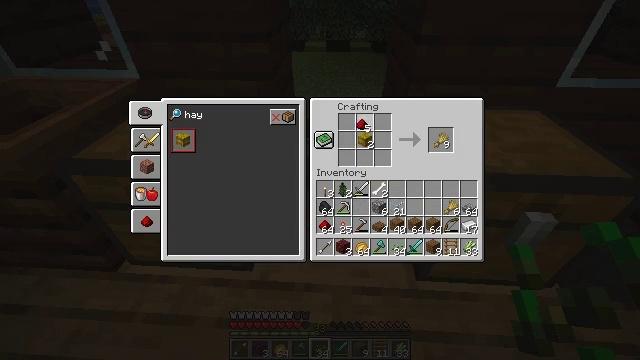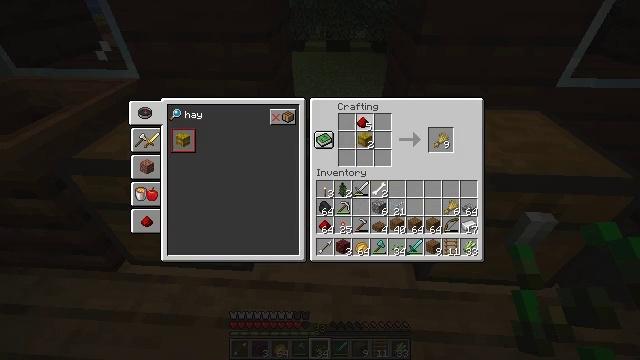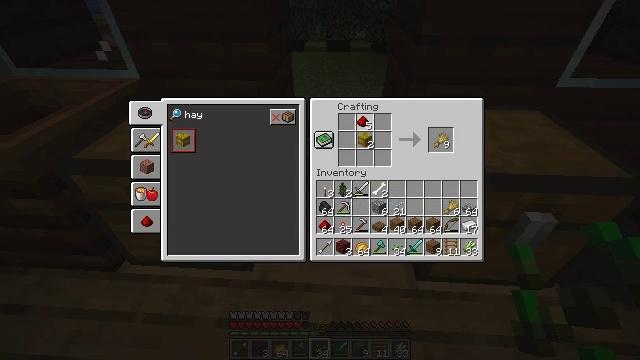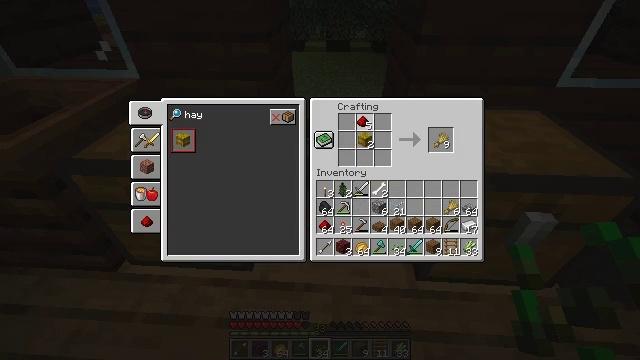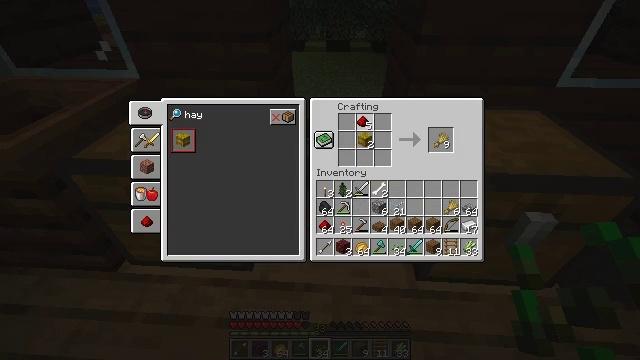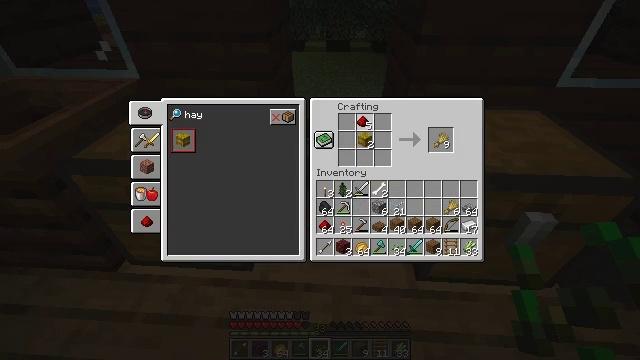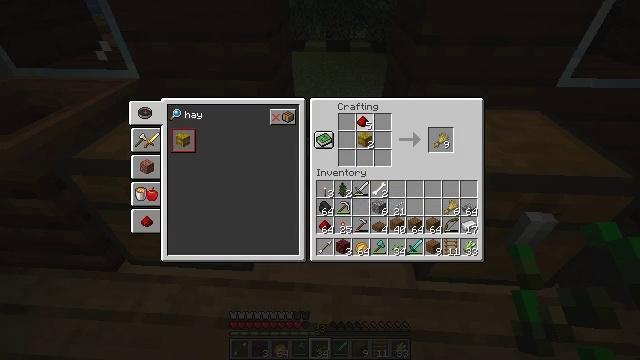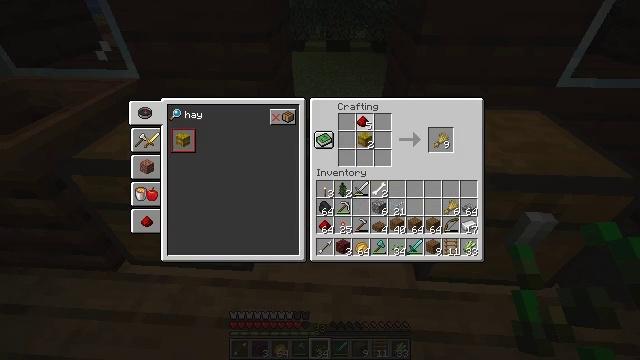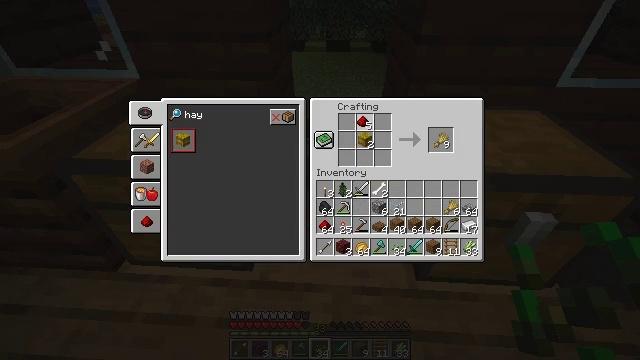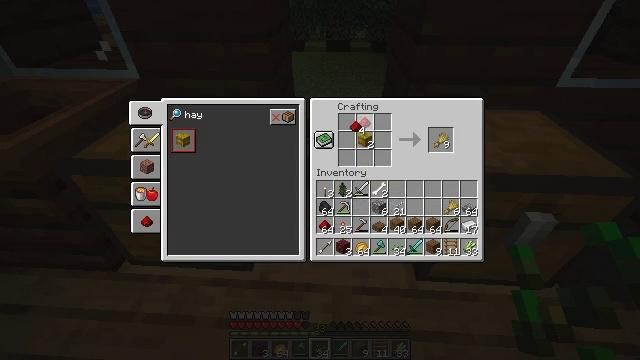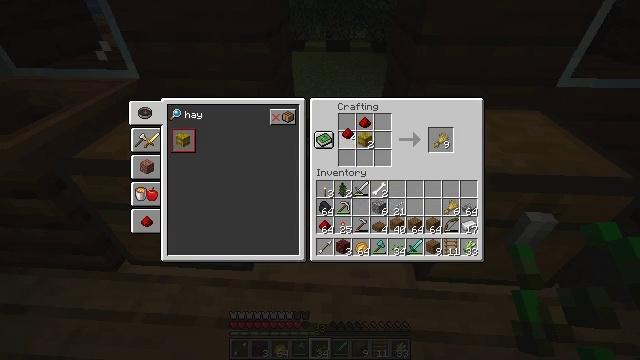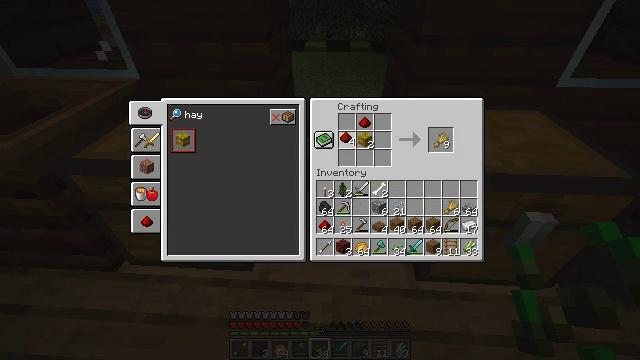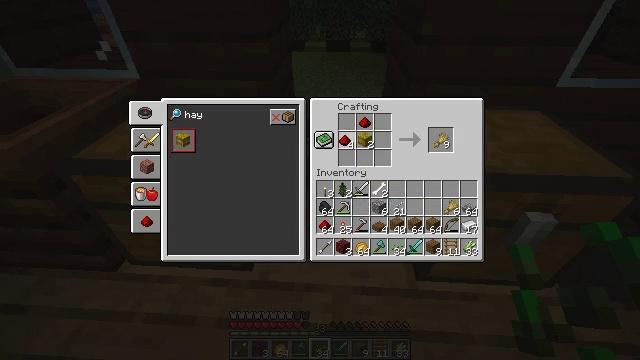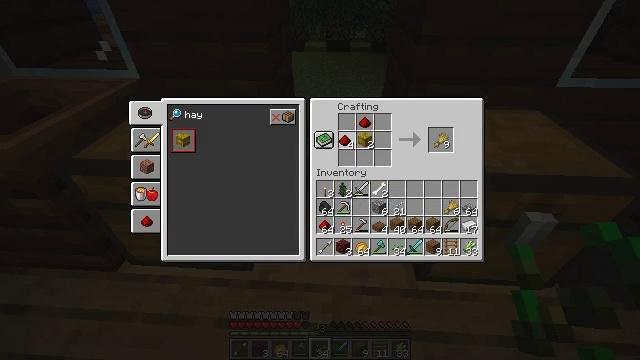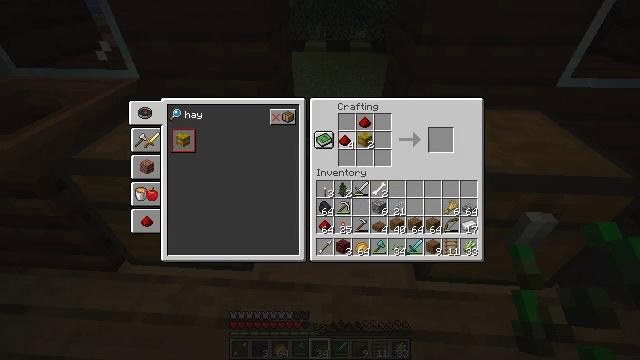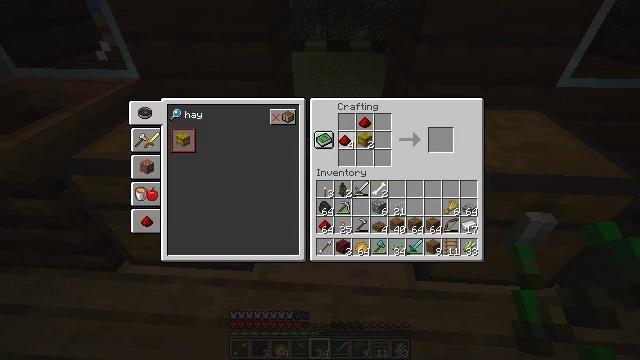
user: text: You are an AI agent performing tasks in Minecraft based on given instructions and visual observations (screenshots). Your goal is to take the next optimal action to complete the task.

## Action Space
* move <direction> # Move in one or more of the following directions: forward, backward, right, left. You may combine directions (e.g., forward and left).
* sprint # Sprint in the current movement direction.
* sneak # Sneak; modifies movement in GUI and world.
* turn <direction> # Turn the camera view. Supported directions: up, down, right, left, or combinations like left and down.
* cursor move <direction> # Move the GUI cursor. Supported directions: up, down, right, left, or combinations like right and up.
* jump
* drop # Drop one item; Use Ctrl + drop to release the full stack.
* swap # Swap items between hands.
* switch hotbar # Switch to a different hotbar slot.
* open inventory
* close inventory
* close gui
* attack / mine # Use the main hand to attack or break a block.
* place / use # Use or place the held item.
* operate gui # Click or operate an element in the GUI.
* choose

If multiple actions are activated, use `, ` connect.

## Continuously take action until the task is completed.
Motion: motion action
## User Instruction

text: Get a target using the crafting table.
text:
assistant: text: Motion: no_op
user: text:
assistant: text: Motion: no_op
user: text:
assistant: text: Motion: no_op
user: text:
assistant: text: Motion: no_op
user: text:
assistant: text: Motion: no_op
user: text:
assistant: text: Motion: choose
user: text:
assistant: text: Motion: choose
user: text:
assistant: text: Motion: choose
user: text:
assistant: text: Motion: cursor move left
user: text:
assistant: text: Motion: cursor move left and down
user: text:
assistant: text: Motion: no_op
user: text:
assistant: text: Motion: no_op
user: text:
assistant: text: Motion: no_op
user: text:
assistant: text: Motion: choose
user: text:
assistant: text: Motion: choose
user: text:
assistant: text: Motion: choose
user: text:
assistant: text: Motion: no_op
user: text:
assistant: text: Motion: no_op
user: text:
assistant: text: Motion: cursor move right
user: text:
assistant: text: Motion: no_op
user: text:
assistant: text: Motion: no_op
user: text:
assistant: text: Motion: no_op
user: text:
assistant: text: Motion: choose
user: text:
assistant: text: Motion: choose
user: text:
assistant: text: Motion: choose
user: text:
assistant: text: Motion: no_op
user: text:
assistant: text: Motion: cursor move right
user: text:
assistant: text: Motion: no_op
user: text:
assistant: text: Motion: no_op
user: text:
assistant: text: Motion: no_op